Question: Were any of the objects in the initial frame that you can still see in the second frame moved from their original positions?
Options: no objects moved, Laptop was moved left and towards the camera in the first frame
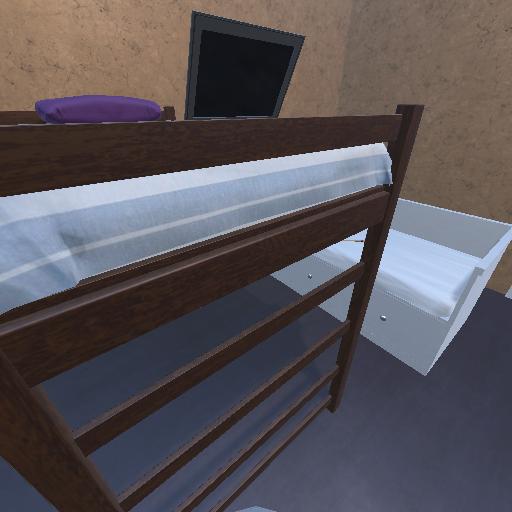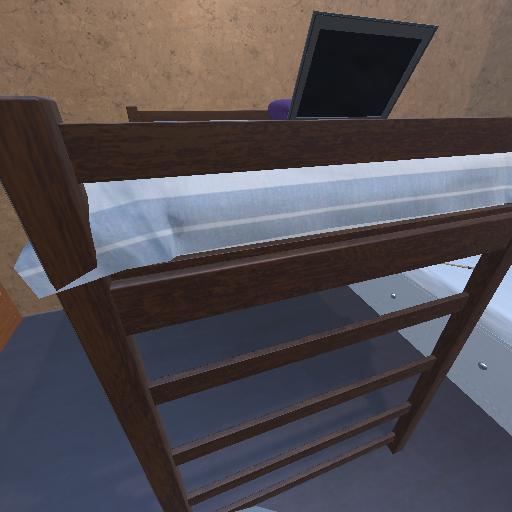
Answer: no objects moved